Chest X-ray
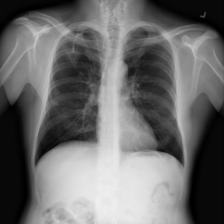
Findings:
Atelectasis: negative
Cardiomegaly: negative
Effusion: negative
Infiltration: negative
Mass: negative
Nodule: negative
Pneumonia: negative
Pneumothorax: negative
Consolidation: negative
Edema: negative
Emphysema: negative
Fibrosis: negative
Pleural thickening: negative
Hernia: negative